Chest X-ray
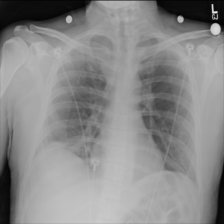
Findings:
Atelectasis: negative
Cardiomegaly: negative
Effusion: negative
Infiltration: positive
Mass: negative
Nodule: negative
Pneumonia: negative
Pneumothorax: negative
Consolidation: negative
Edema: negative
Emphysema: negative
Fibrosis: negative
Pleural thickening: negative
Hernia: negative